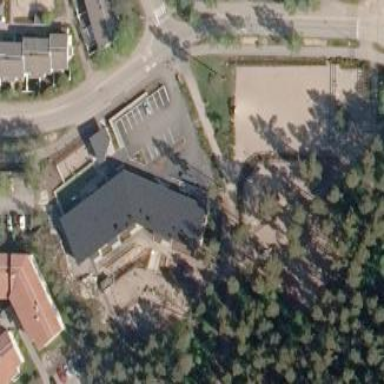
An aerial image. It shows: Kindergarten.